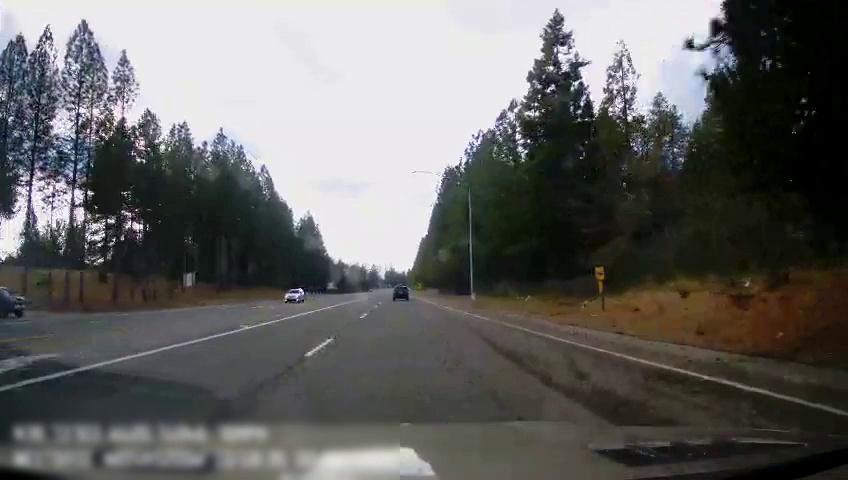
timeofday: Day
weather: Cloudy
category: Drivable Space
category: Vehicles | SUV
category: Vehicles | Car
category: Vehicles | SUV
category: Lanes | Opposite Lane
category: Lanes | Alternate Lane
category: Lanes | Alternate Lane
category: Lanes | Current Lane
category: Lanes | Alternate Lane
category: Traffic | Signs